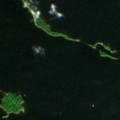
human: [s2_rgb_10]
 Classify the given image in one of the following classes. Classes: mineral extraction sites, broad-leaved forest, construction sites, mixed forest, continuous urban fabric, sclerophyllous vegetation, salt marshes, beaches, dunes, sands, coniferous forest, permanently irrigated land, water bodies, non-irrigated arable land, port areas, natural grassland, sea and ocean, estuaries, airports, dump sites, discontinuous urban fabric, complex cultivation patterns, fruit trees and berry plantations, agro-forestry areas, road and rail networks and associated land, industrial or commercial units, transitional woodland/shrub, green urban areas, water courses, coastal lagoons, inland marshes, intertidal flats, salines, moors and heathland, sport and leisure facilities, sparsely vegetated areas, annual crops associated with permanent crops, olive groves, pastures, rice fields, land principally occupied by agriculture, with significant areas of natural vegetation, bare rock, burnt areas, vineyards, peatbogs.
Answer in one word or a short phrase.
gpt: water bodies